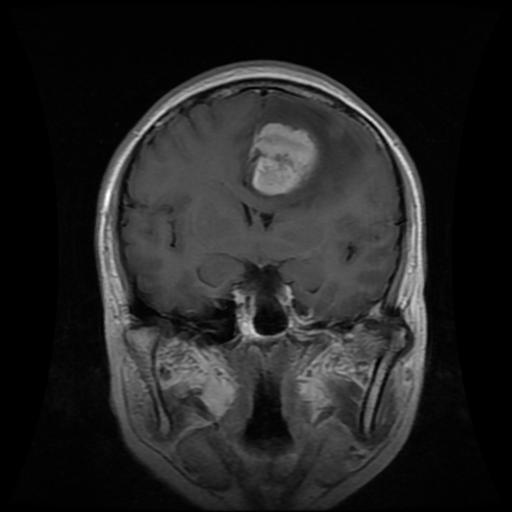
Label: meningioma